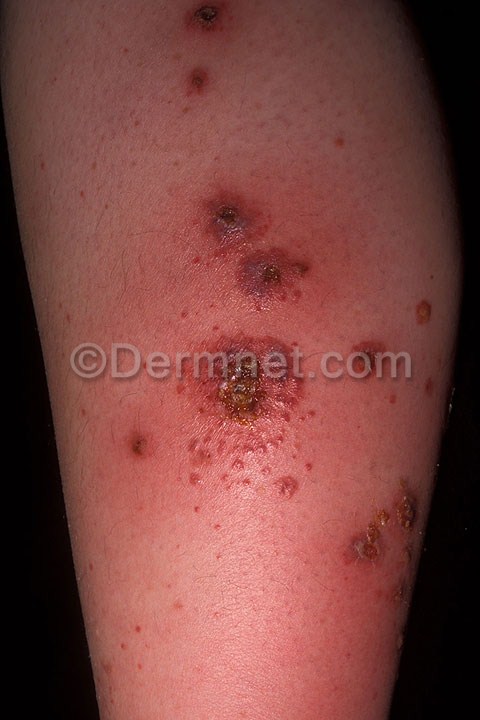
Disease: Vasculitis Photos